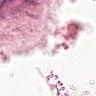
Metastatic tissue present: no